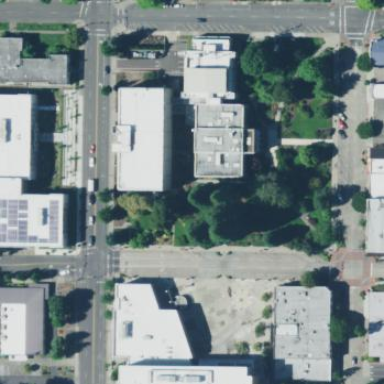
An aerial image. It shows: Courthouse building.